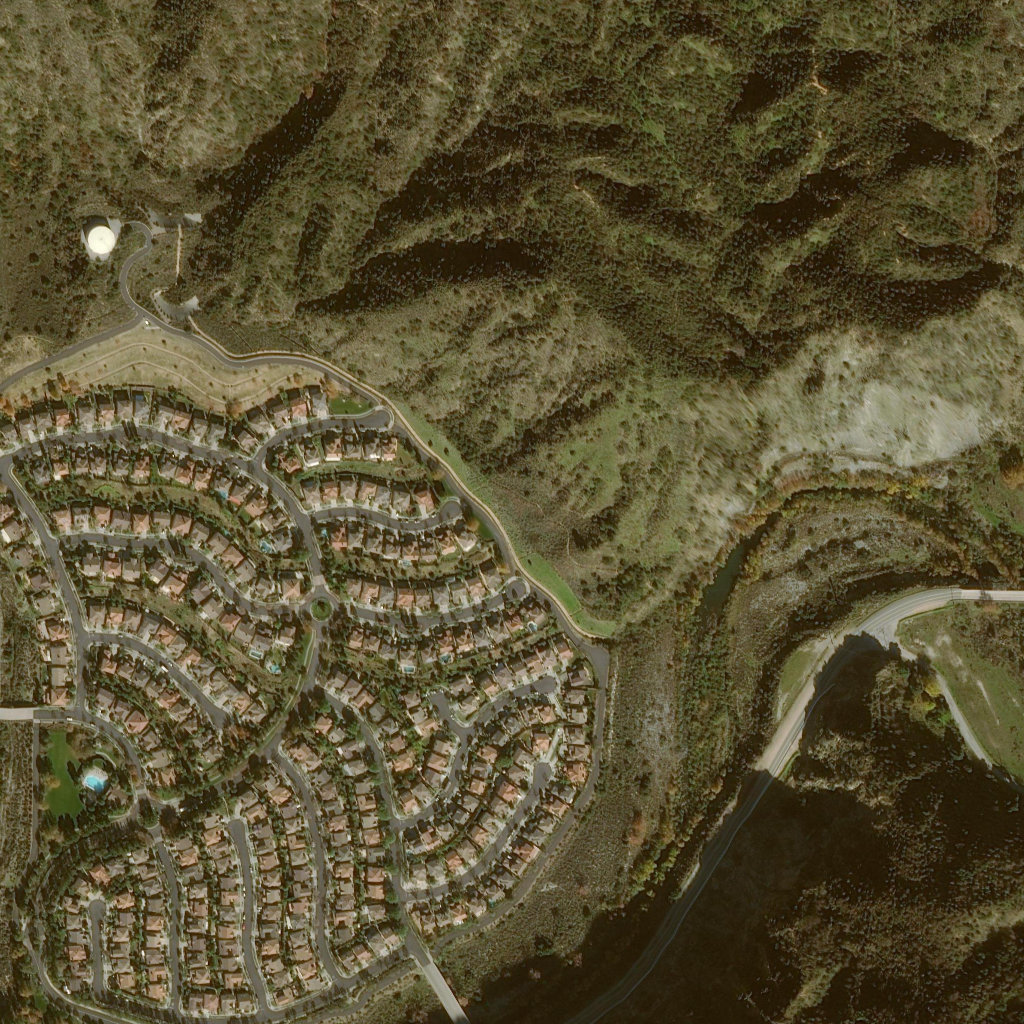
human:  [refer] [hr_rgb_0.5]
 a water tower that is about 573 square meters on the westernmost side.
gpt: <box>[[7, 21, 11, 25, 0]]</box>